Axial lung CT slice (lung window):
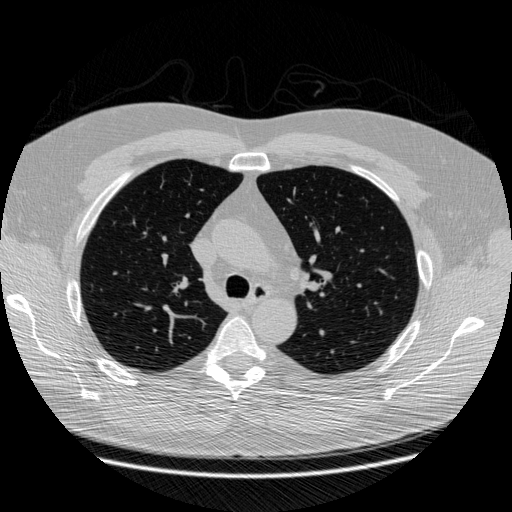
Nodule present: no